Interaction volume radius: 5 \u00c5
Interaction volume height: 40 \u00c5
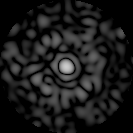
Disorder parameter: 0.8522